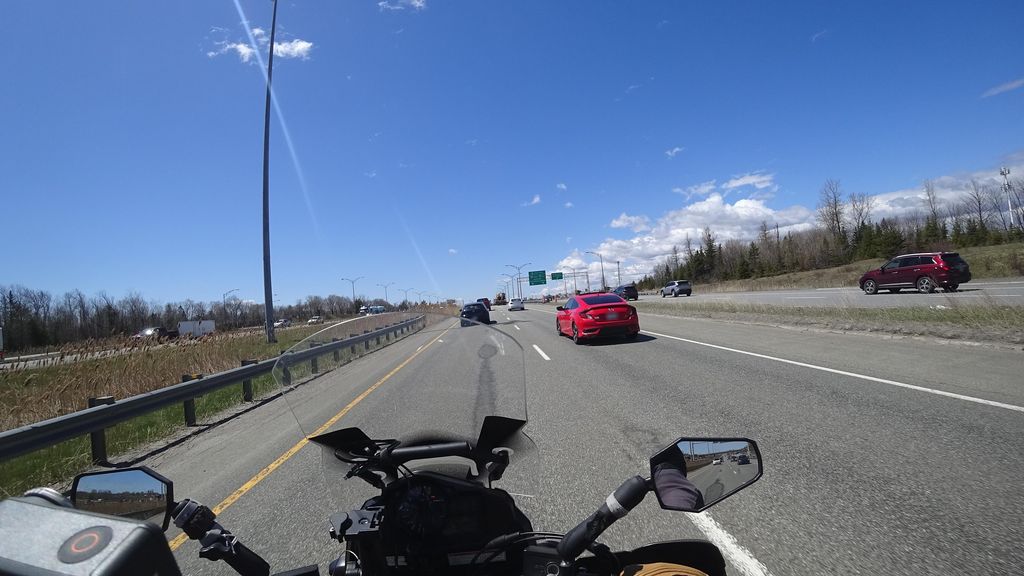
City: quebec_city